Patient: sex M, age 47
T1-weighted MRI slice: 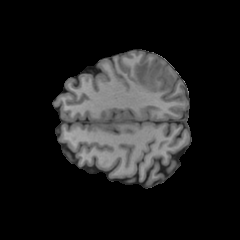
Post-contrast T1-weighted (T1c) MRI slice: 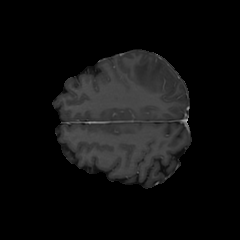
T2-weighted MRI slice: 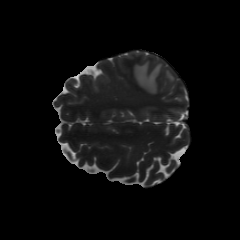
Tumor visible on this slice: yes
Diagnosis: Glioblastoma, IDH-wildtype
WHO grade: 4